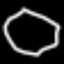
Label: octagon